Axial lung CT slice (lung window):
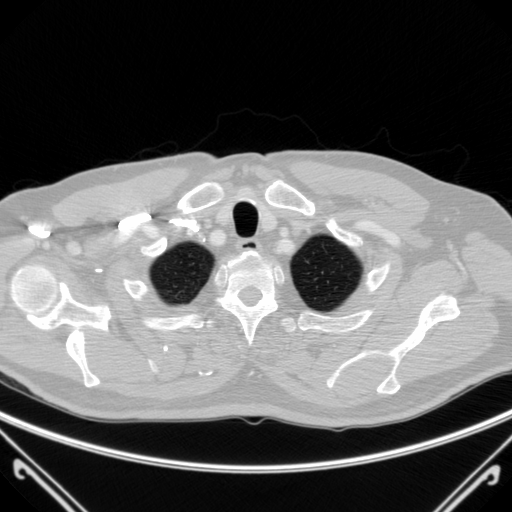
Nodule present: no